Question: I downloaded IDLE to program using Python. But when I try to use a ' create strings, it automatically closes the IDLE. What can I do?

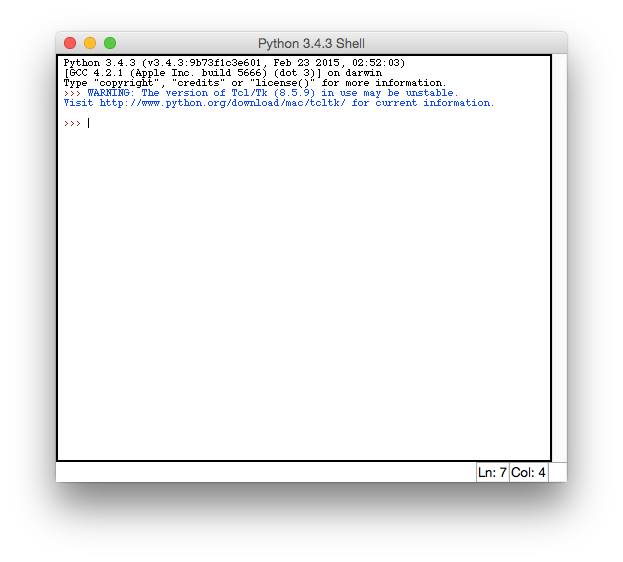
Answer: Follow the instructions to read <URL> that still exists in the old version Apple ships with OS X.